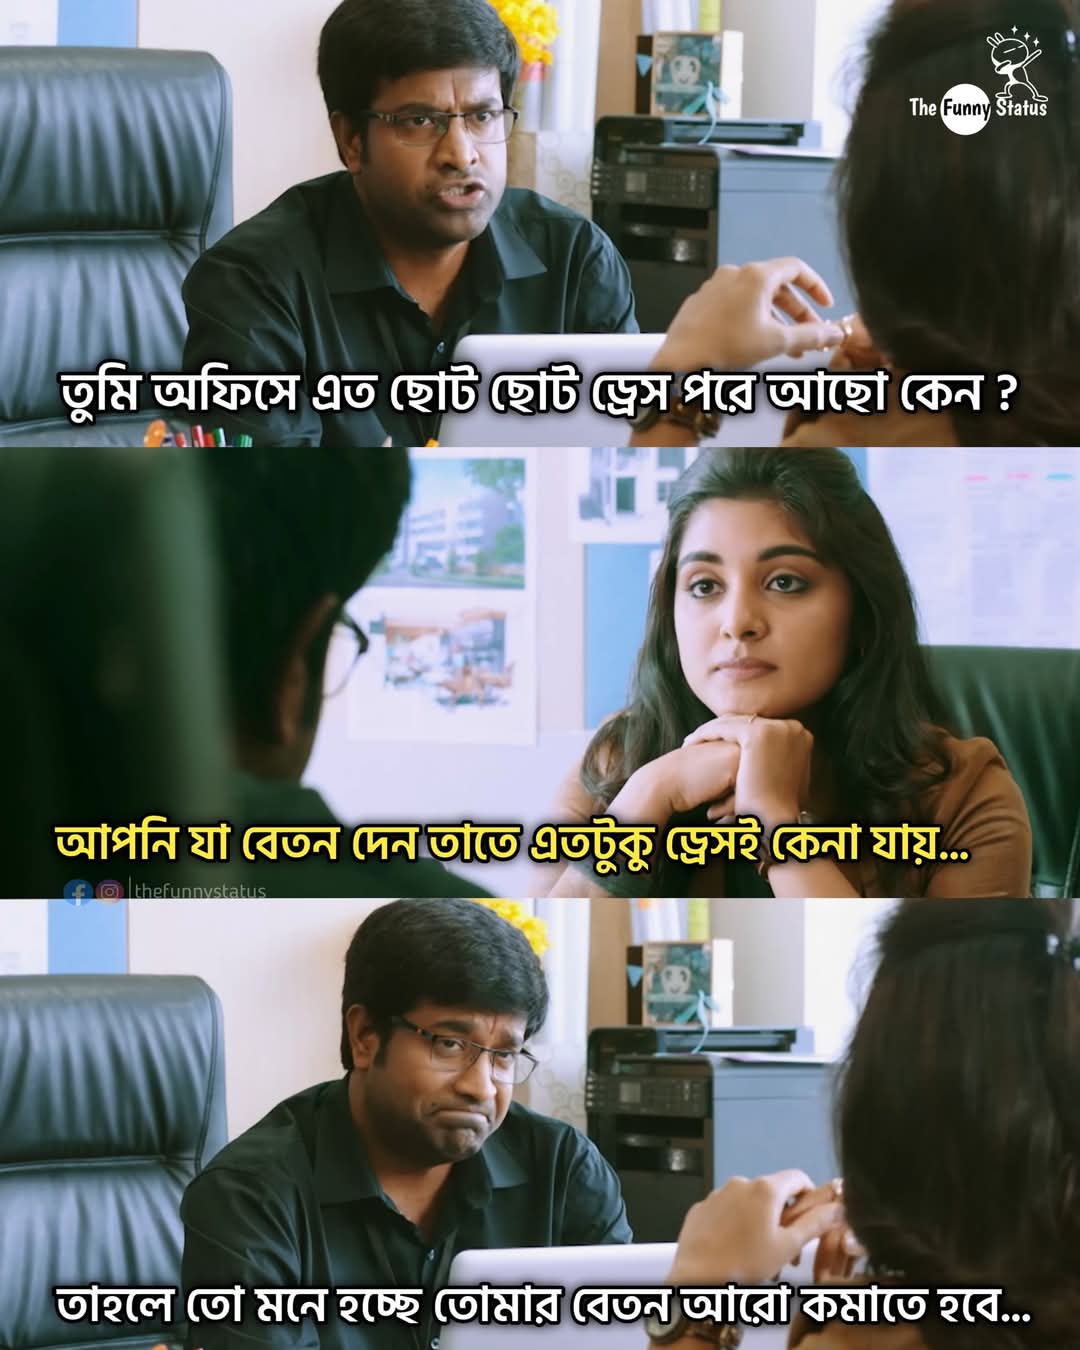
Text: তুমি অফিসে এত ছোট ছোট ড্রেস পরে আছো কেন?
আপনি যা বেতন দেন তাতে এতটুকু ড্রেসই কেনা যায়...
তাহলে তো মনে হচ্ছে তোমার বেতন আরো কমাতে হবে...
Label: Non Hate